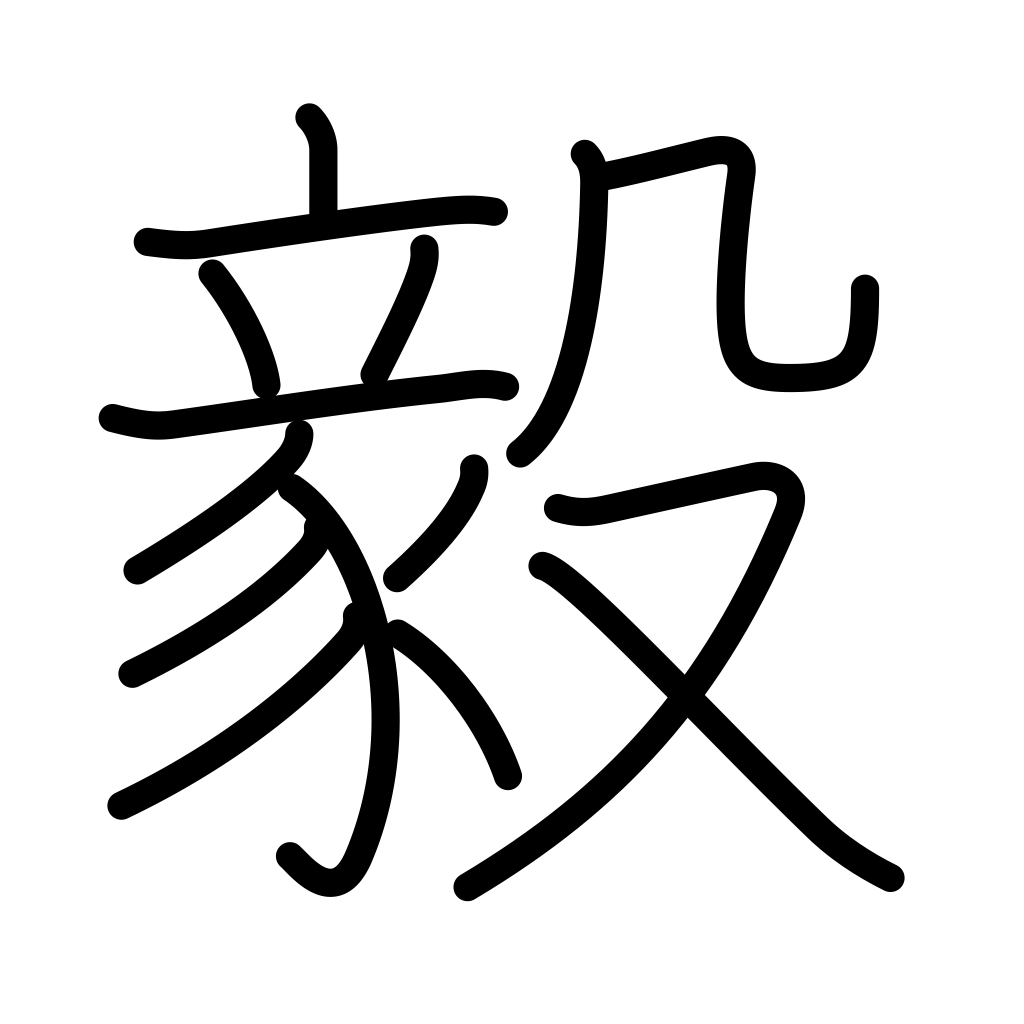
Meaning: strong